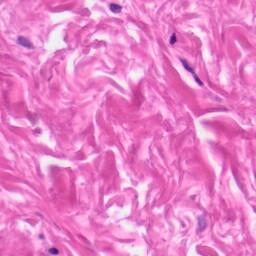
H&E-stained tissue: Skin